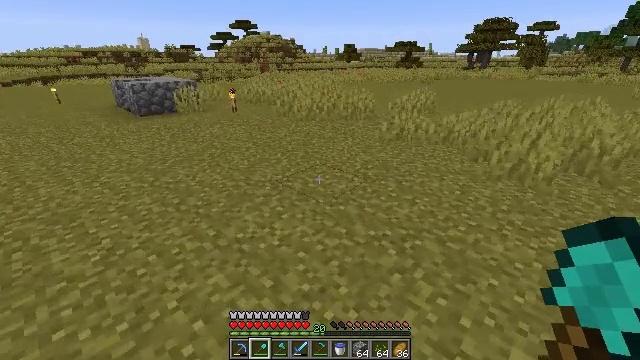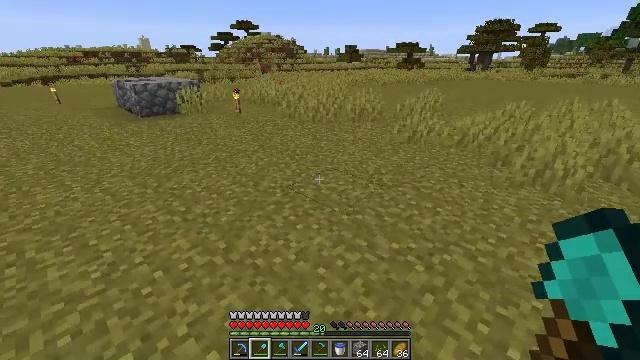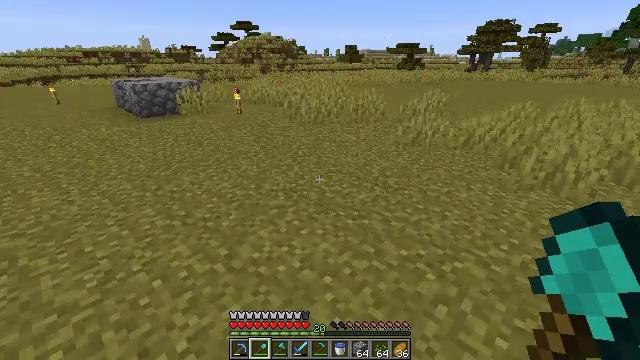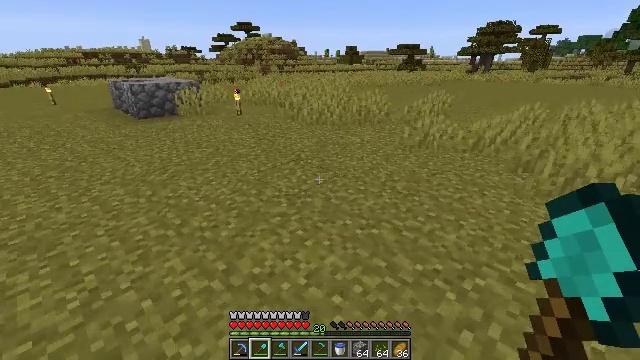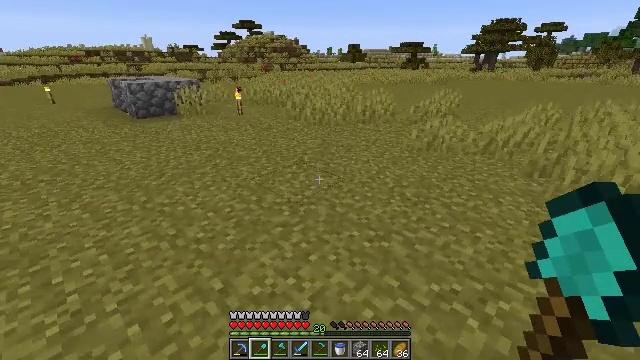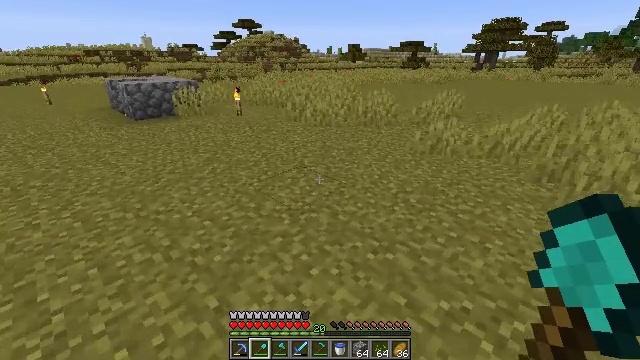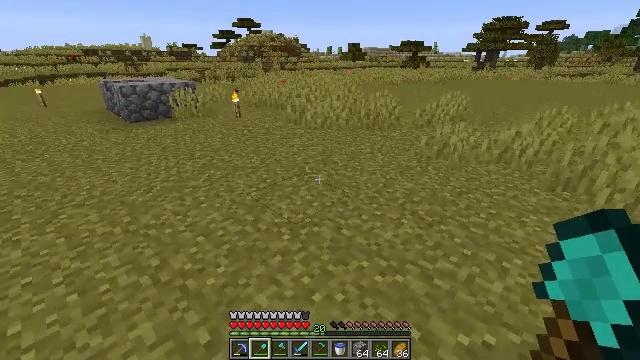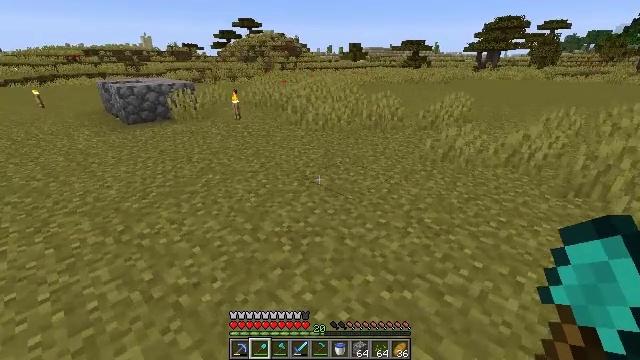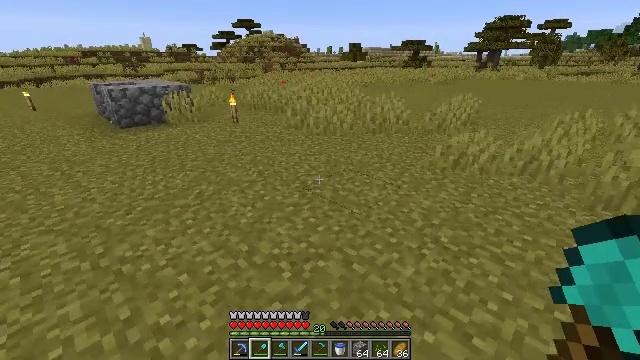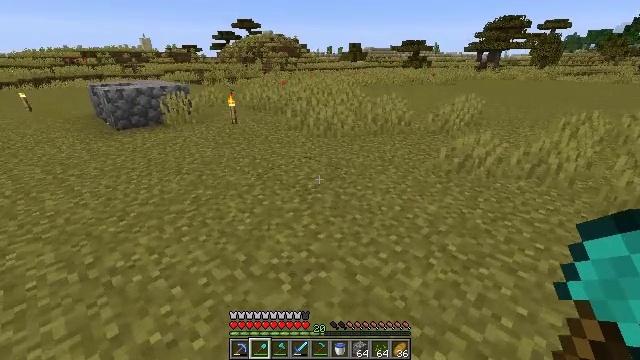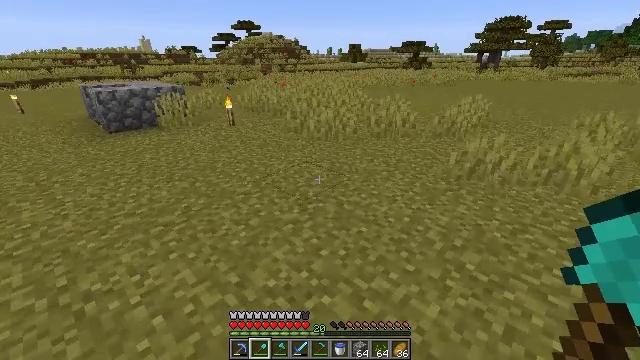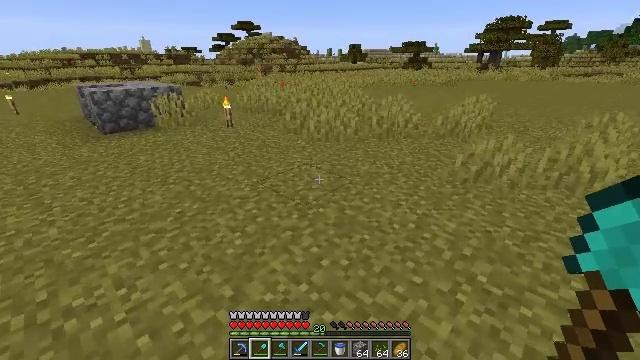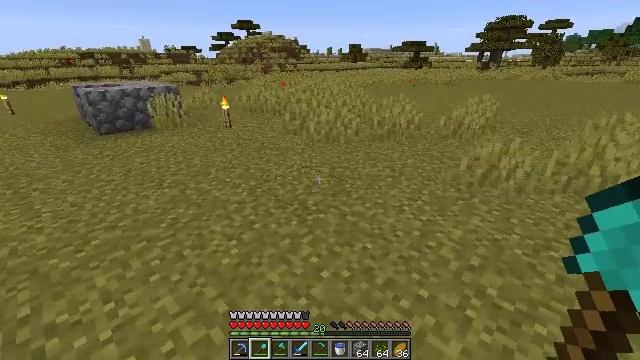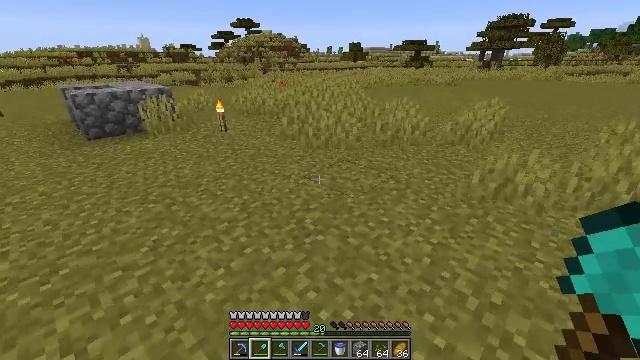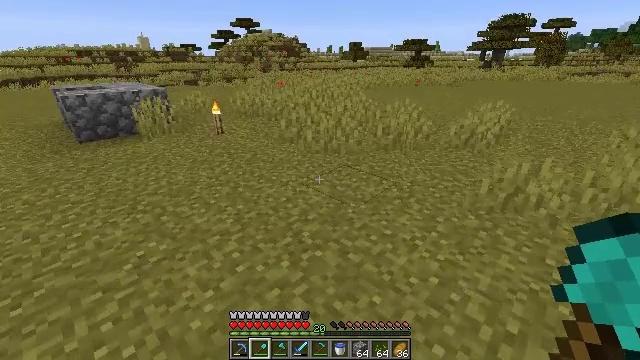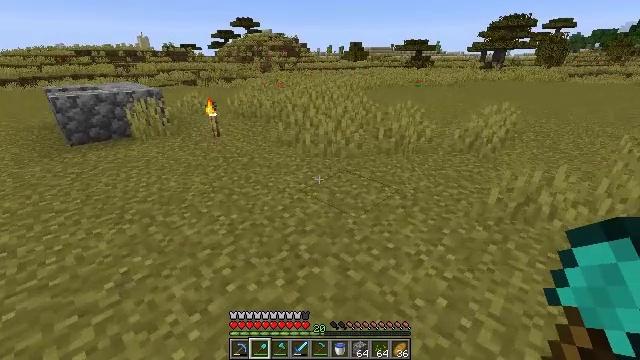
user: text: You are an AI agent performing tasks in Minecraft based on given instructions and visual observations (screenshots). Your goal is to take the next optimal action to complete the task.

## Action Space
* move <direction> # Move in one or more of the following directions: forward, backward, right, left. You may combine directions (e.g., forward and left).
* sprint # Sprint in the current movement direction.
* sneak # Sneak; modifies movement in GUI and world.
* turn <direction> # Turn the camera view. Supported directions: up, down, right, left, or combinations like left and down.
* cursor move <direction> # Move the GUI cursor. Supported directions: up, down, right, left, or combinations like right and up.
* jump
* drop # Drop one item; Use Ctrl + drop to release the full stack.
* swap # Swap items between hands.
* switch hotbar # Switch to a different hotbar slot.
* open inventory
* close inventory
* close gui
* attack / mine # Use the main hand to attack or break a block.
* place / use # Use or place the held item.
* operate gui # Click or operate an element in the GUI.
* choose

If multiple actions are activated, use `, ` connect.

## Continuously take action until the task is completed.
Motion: motion action
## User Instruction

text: Gather grass by holding the left mouse button.
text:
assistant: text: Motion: move forward and move left
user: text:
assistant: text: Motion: move forward
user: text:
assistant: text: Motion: move forward
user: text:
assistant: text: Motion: move forward
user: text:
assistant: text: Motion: move forward
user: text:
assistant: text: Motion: move forward
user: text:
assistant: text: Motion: move forward
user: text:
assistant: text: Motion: move forward
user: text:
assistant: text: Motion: move forward
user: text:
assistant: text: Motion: move forward
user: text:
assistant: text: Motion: move forward
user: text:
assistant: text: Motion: move forward
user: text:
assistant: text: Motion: move forward
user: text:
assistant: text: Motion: move forward
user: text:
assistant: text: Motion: move forward
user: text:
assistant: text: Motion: move forward
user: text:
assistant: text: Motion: move forward, turn left
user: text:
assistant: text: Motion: move forward, turn left
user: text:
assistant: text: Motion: move forward
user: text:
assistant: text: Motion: move forward
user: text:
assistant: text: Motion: move forward
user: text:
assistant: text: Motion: move forward
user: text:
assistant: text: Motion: move forward
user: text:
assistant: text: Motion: move forward
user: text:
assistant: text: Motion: move forward
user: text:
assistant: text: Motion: move forward
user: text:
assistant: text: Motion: move forward
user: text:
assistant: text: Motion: move forward
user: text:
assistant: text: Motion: move forward
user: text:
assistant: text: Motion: move forward